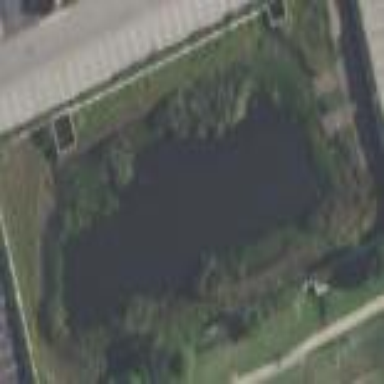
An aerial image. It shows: Pond surrounded by natural water.